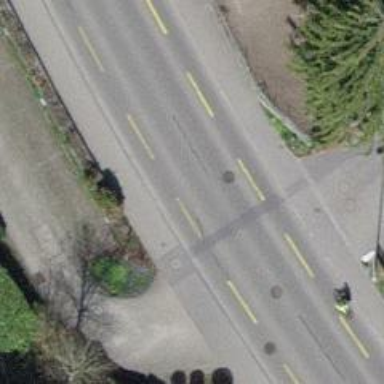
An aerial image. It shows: Secondary road with dedicated lane for cyclists.